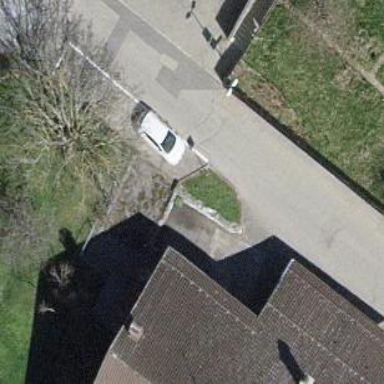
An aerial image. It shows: Parking area with asphalt surface.